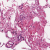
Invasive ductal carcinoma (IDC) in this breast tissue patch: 0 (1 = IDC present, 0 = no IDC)